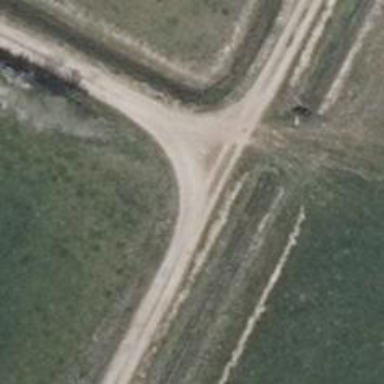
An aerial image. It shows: Gravel track with grade4 tracktype.